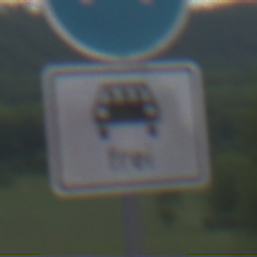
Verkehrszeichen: MehrfachbesetzePersonenkraftwagenFrei
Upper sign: Busssonderstreifen
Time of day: Midday
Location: Outdoor (RoadRail)
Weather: PartlyCloudy
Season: NotSpecified
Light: Natural